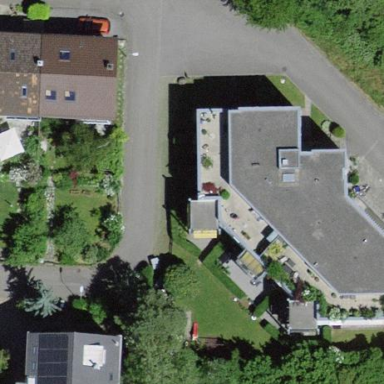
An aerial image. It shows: Apartment building with flat roof.